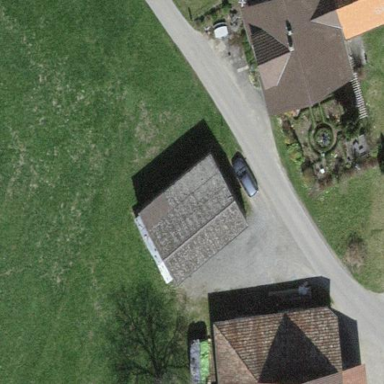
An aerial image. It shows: Farm building.